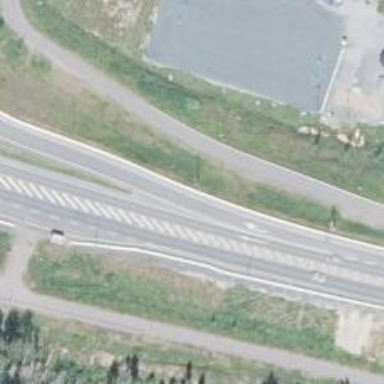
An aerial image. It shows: Tertiary_link road with asphalt surface.